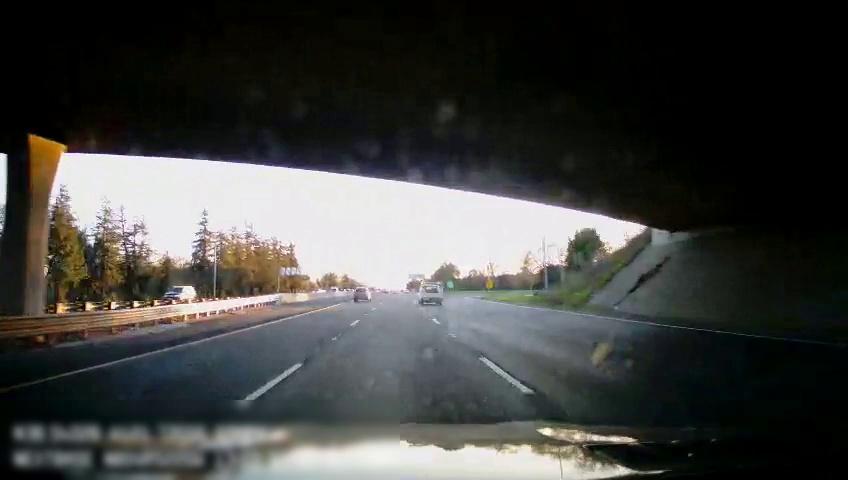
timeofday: Day
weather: Sunny
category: Drivable Space
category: Vehicles | SUV
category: Vehicles | Truck
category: Vehicles | SUV
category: Lanes | Alternate Lane
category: Lanes | Current Lane
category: Lanes | Current Lane
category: Lanes | Alternate Lane
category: Traffic | Signs